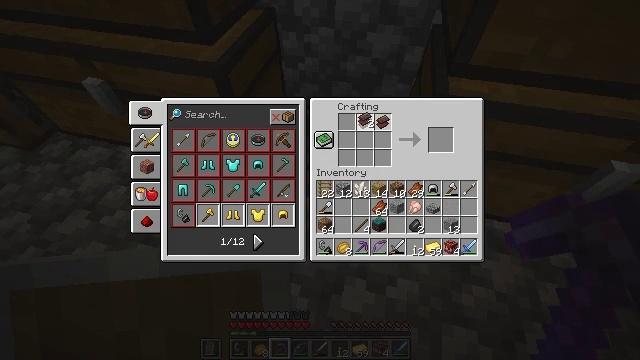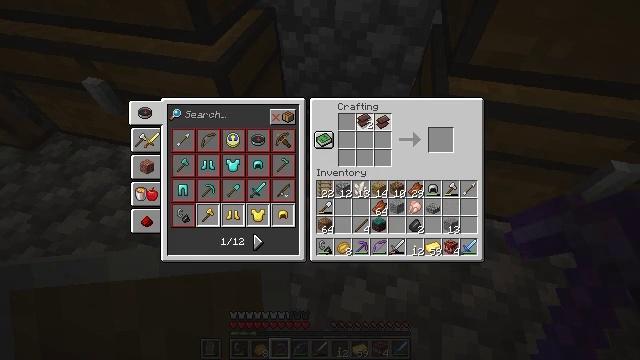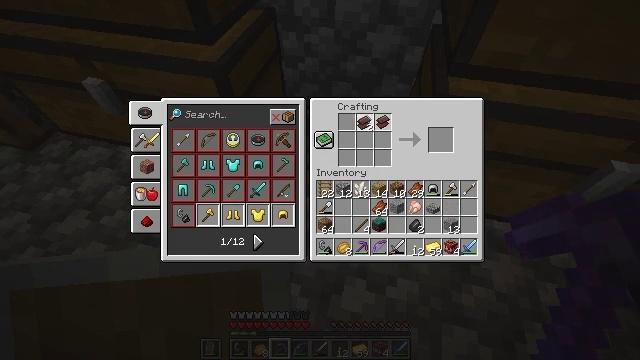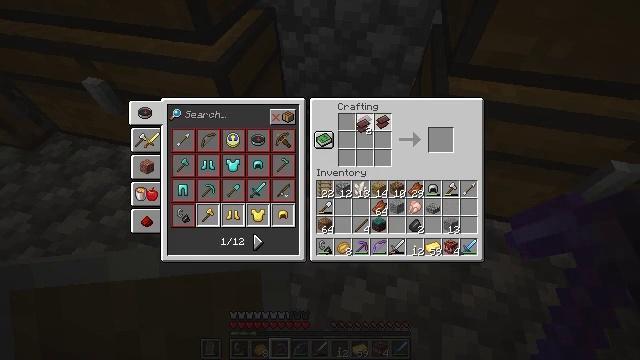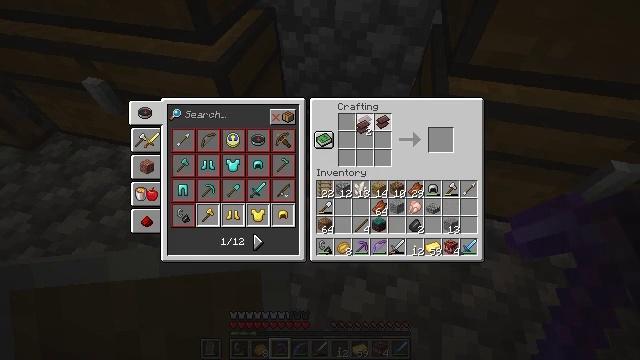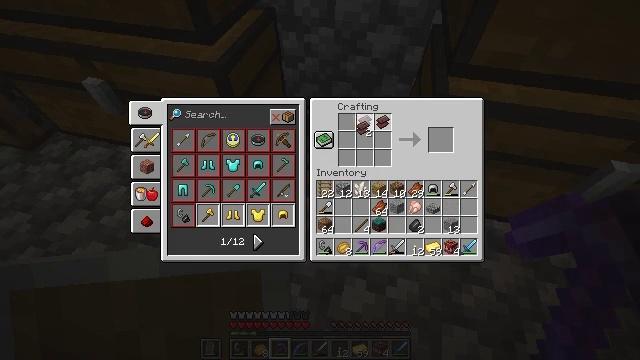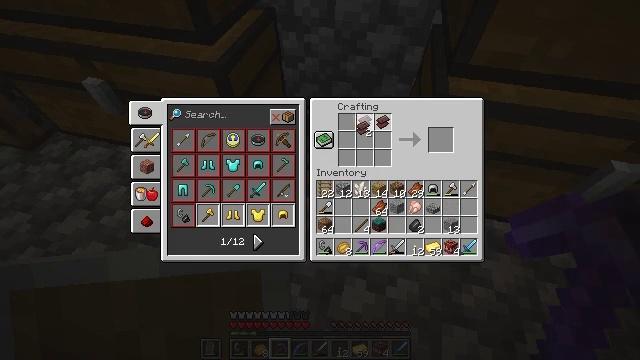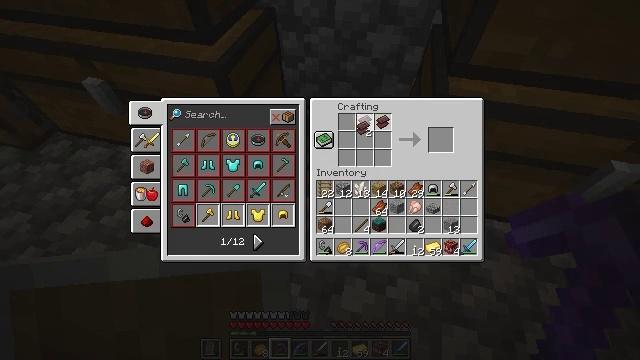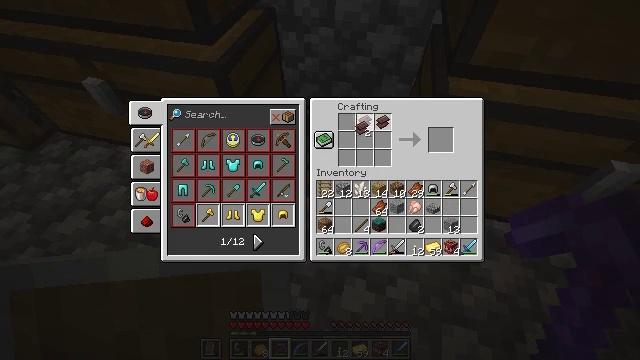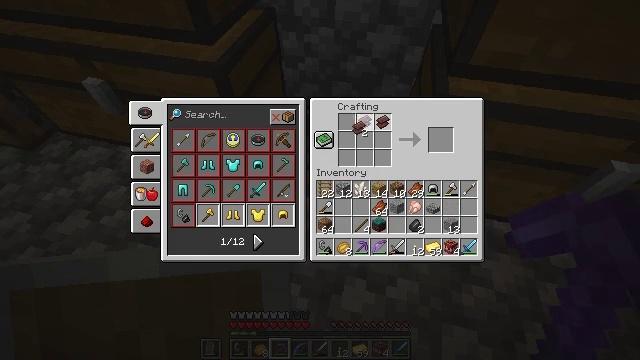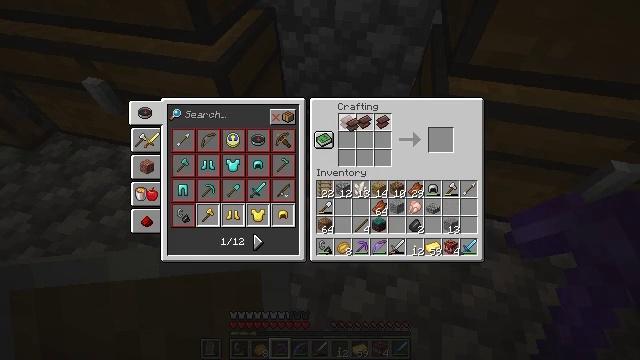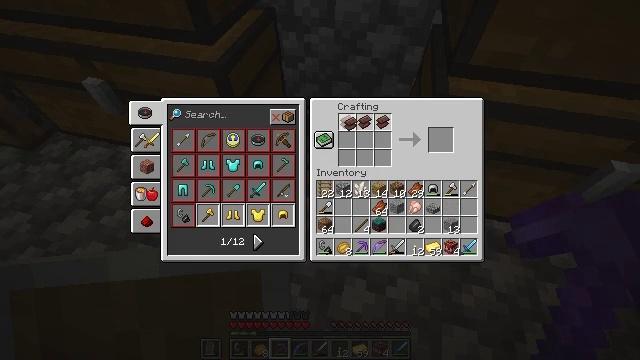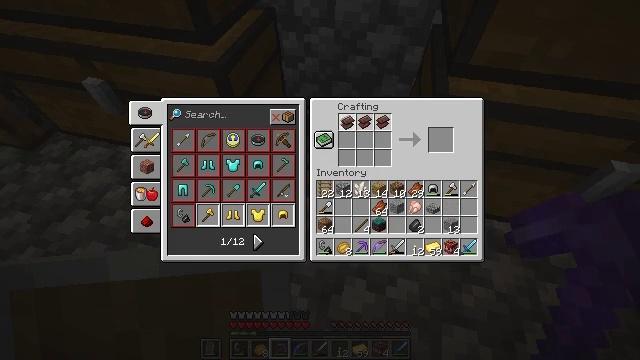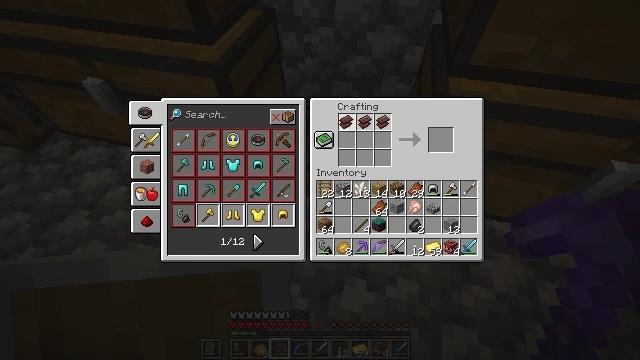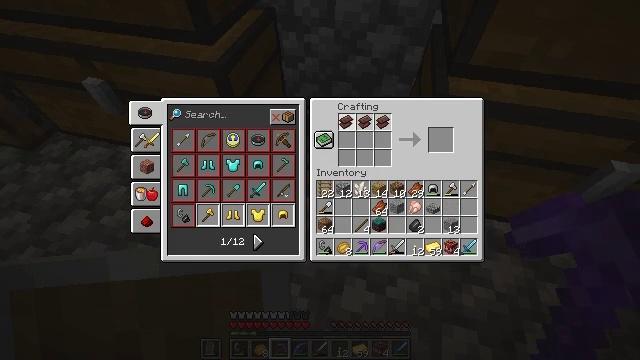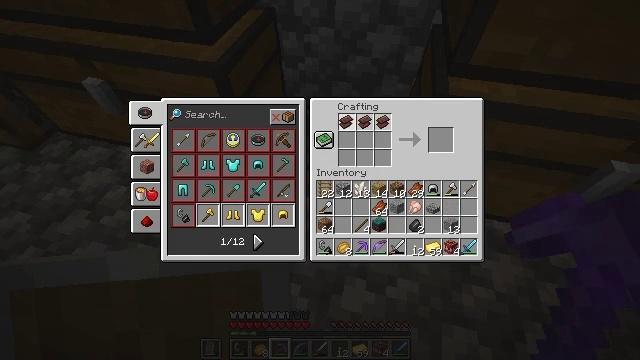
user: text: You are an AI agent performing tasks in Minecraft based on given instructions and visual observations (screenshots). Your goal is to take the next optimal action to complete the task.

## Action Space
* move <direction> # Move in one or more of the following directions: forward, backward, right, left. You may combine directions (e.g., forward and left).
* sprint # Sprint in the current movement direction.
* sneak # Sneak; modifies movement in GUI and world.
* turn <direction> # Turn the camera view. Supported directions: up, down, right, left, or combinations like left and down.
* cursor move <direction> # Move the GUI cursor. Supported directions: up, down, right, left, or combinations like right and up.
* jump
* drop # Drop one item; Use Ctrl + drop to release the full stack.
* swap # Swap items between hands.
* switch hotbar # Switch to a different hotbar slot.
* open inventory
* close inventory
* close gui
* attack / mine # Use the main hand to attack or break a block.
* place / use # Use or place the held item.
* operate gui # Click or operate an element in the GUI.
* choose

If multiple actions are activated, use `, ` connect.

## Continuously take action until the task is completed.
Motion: motion action
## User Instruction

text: Transform netherite scraps and gold into a netherite ingot.
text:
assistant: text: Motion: use / place
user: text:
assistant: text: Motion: use / place
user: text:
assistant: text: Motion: use / place
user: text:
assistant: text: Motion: use / place
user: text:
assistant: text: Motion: use / place
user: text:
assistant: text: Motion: use / place
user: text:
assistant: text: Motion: use / place
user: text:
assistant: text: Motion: use / place
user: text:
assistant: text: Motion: use / place
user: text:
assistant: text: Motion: use / place
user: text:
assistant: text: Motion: use / place
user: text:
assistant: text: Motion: use / place
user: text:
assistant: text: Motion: use / place
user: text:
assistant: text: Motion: use / place
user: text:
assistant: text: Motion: use / place
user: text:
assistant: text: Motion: use / place
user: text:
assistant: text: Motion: use / place
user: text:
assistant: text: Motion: use / place
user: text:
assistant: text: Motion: use / place
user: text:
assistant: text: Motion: use / place
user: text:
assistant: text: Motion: use / place
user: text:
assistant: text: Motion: use / place
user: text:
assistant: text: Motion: use / place
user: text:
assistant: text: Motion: no_op
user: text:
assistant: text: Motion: no_op
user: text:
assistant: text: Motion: no_op
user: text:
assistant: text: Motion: turn right and down
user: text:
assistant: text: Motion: no_op
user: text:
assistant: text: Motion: turn right and down
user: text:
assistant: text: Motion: turn down